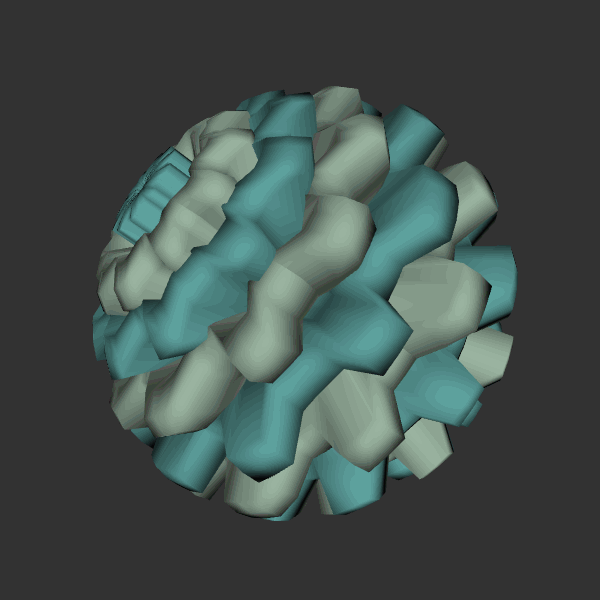
Background: dark